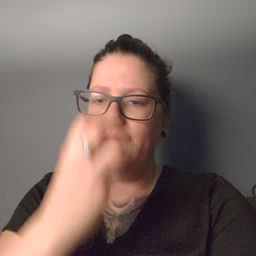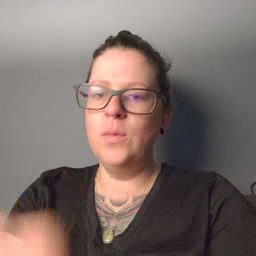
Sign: clown